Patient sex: M
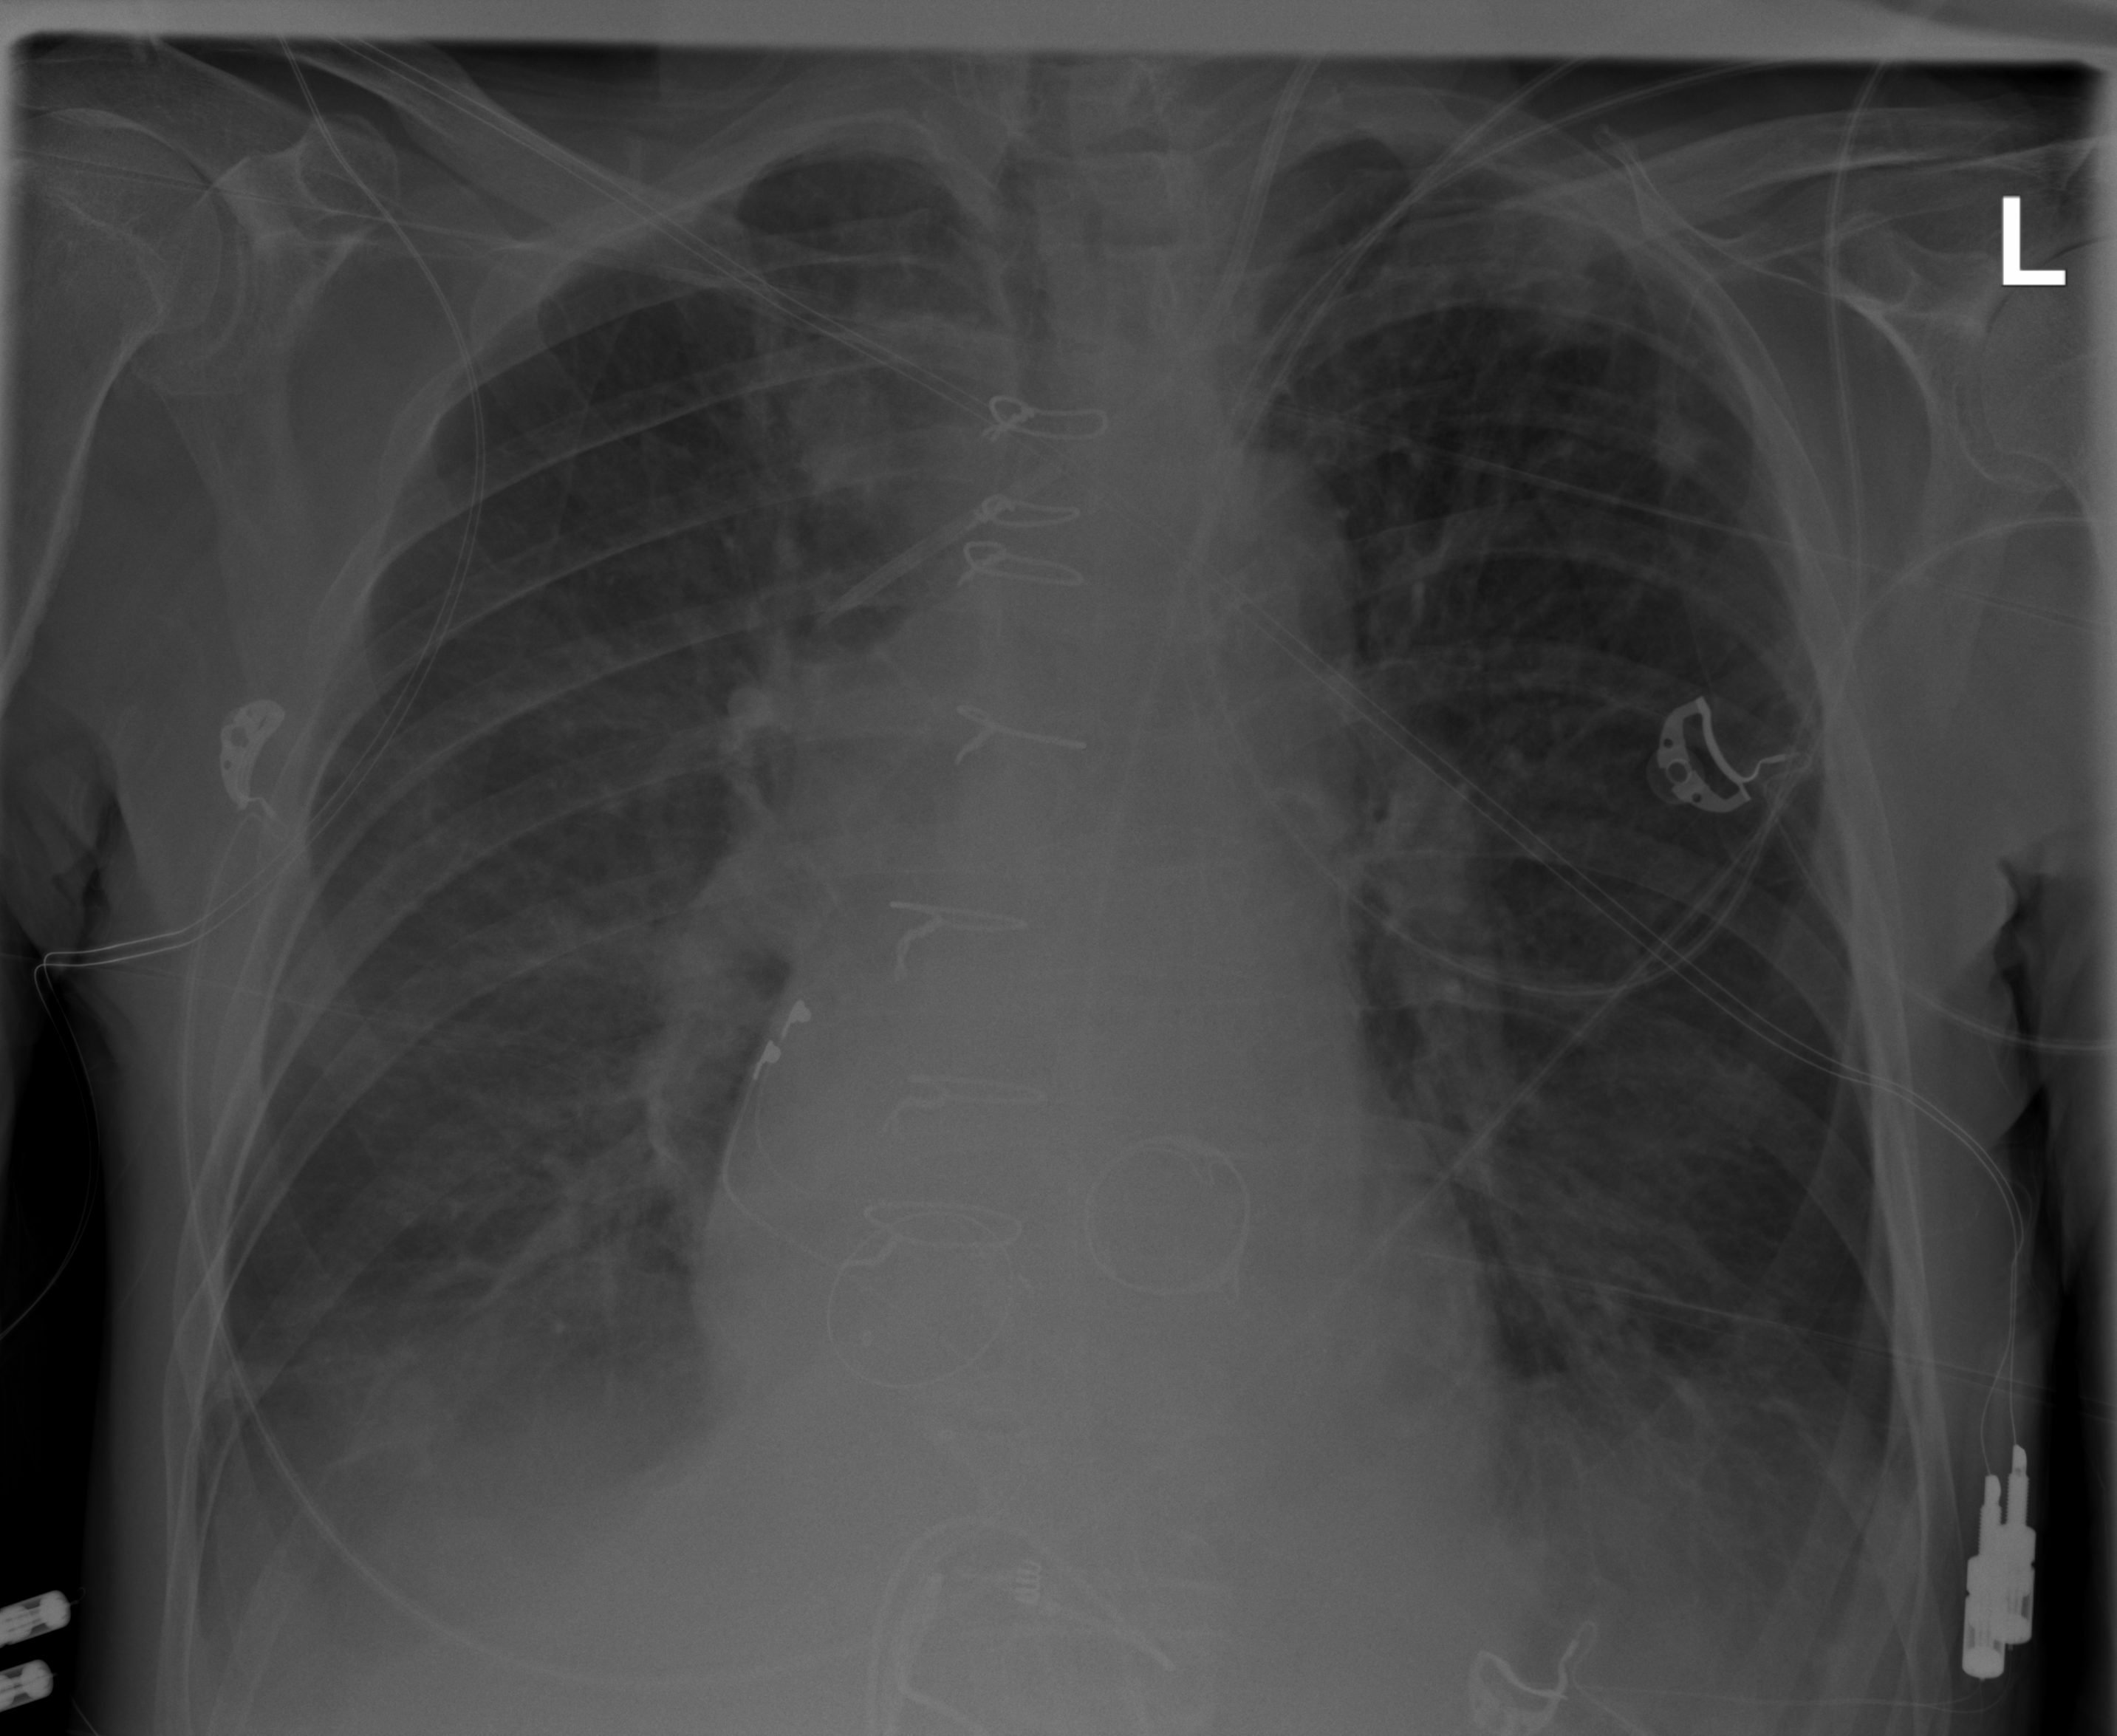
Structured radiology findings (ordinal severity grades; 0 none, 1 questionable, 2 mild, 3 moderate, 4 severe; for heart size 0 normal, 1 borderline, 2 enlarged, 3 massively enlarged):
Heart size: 0
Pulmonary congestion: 0
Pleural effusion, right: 2
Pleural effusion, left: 2
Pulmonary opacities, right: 0
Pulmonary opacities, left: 0
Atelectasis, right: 2
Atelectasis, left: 2